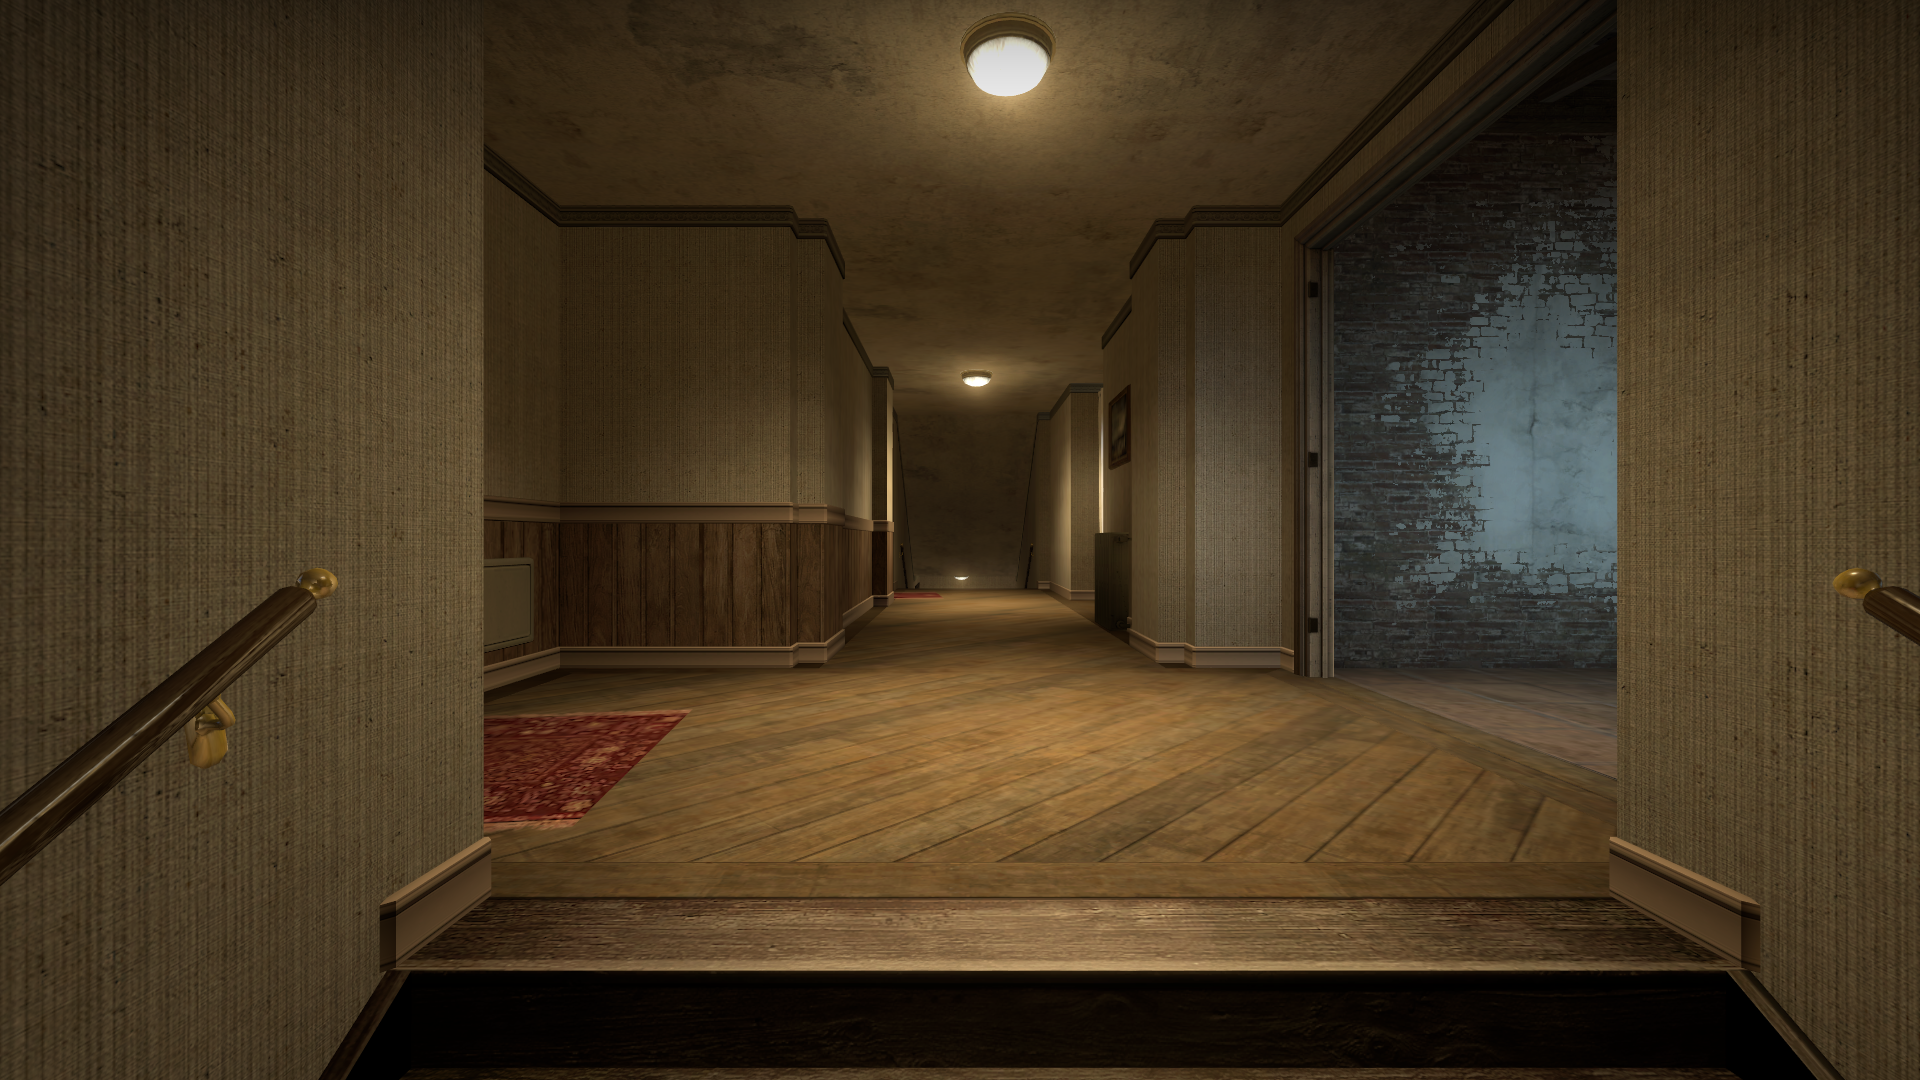
Map: de_inferno